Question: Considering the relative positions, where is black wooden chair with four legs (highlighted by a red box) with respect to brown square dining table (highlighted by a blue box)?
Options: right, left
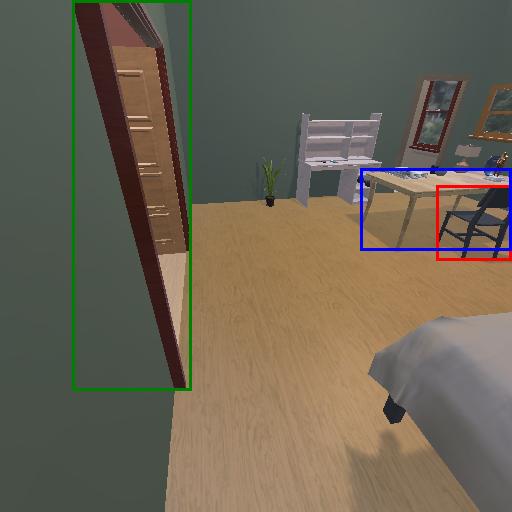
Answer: right